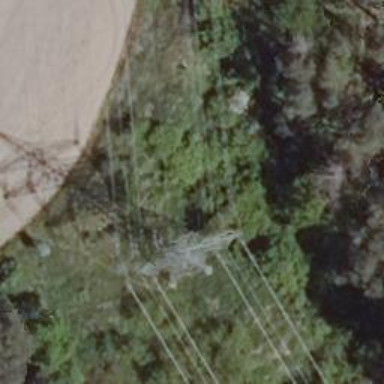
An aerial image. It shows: Power tower.